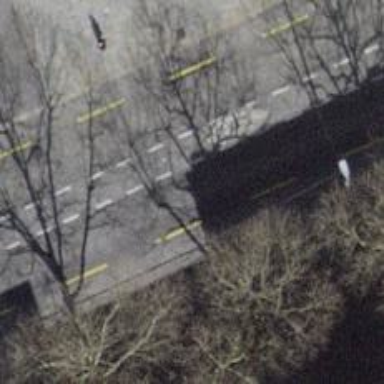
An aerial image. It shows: Tree-lined avenue.